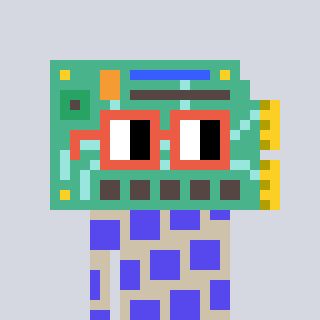
a pixel art character with square orange glasses, a chipboard-shaped head and a bege-colored body on a cool background